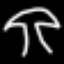
Label: mushroom